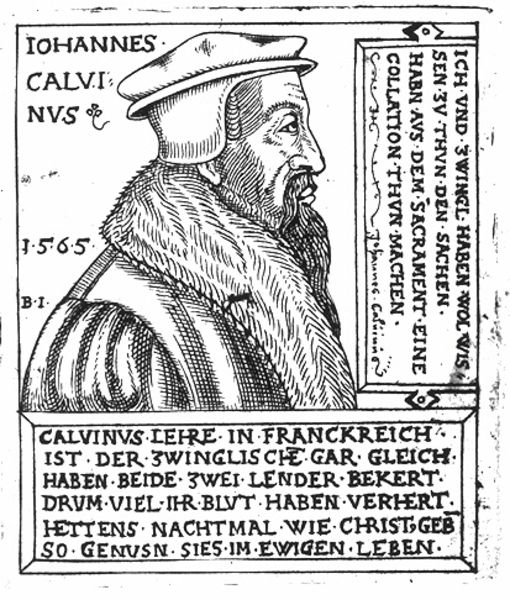
Titel: Bildnis des Johann Calvin
Künstler: Balthasar Jenichen
Institution: (Seriendruck)
Schlagwörter: mann, weiß, frankreich, grau, hut, hüte, kopfbedeckungen, mund, nase, profil, schwarz, stirn, blick, schal, rock, bart, kappe, mütze, mützen, augen, bärtig, falten, johannes, kragen, pelz, rahmen, vollbart, bildnis, portrait, porträt, signatur, auge, mantel, rechts, schulter, fell, kopfbedeckung, holzschnitt, schrift, wangen, datierung, grafik, graphik, rand, inschrift, deutsch, wange, jahreszahl, glaube, religion, druck, schwarz-weiß, schraffur, radierung, stich, barrett, seite, text, herrscher, nerz, buchdruck, senkrecht, pelzkragen, pelzmantel, schläfen, zahl, ziffer, mittelalter, luther, gelehrter, dürer, käppi, kupferstich, lehre, kleeblatt, lateinisch, länder, schriftfeld, christ, reformation, totenbild, reform, mainz, seriendruck, thesen, reformator, gutenberg, zwingli, ketzer, deutscher text, texttafel, frankreuch, iohannes, calvin, calvinus, fischgrätmuster, 1565, 1556, bartträger, zeichninug+, b.i., gerahnmt, caluinus, franckreich, johann gutenberg, gensfleisch, bekehrt, zwerg nase, johannes calvi, calvi, stauffenberg